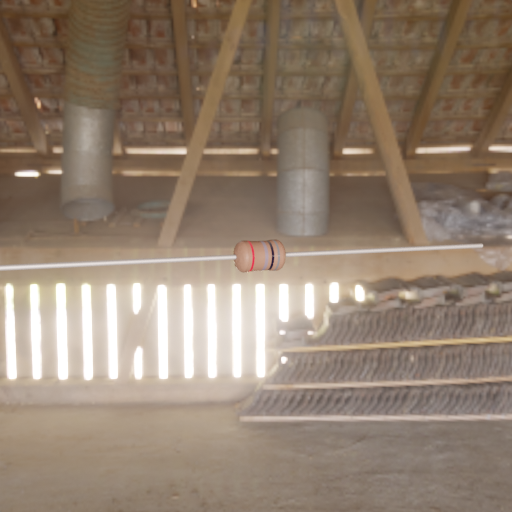
Resistor colour bands (in order): red, gray, black, gray